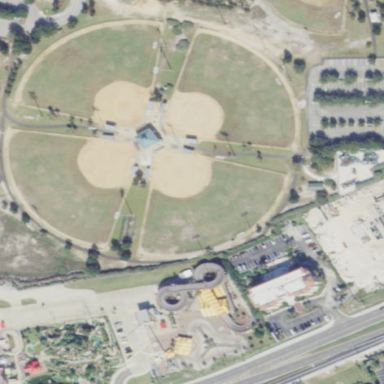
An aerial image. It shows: Baseball pitch for leisure and sports activities.